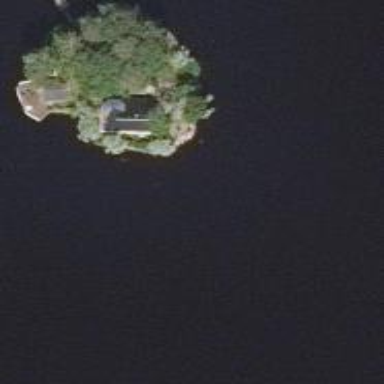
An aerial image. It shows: Islet.